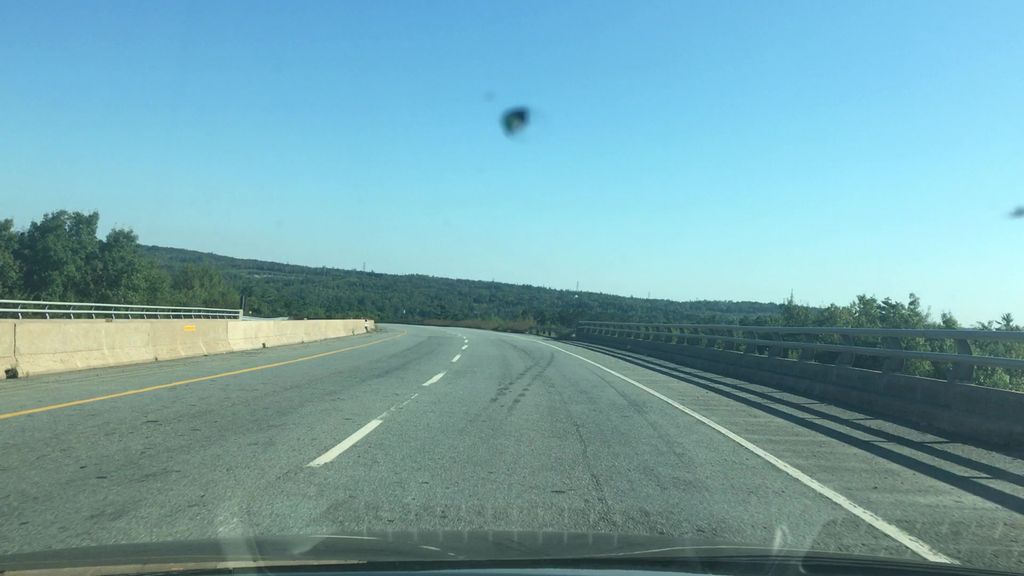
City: halifax